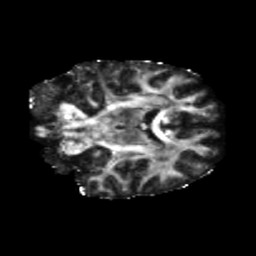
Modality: FA
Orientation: coronal
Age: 71
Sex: female
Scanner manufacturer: siemens
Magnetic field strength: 3 T
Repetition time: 5.47 s
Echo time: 0.0854 s